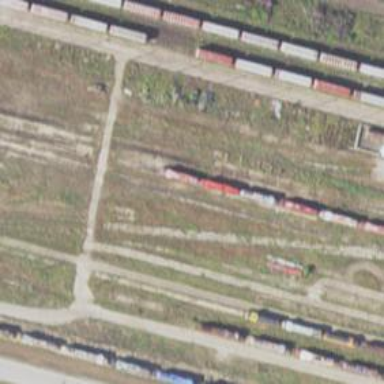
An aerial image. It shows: Railway spur service.